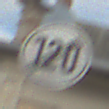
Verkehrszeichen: EndeGeschwindigkeit120
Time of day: MorningAfternoon
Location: Outdoor (Nature)
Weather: PartlyCloudy
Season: Autumn
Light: Natural